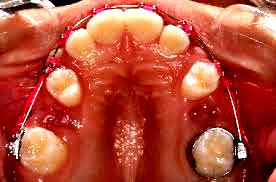
Condition: hypodontia